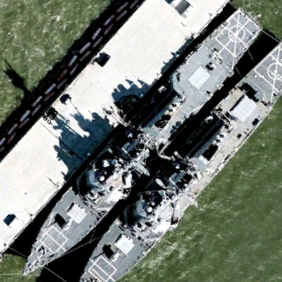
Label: destroyer